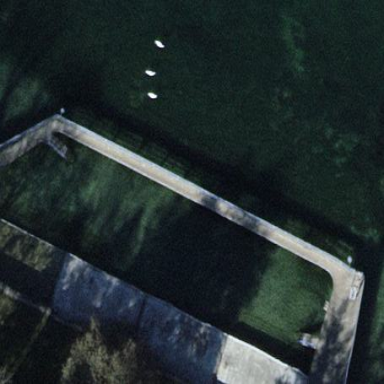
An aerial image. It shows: Swimming area for leisure and sport activities.